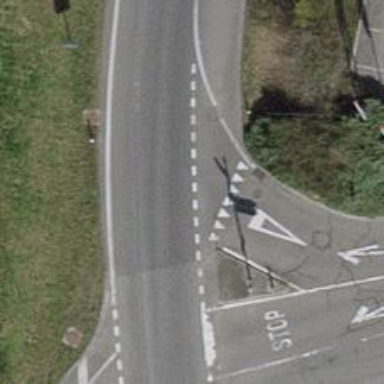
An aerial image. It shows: Road with "give way" sign.